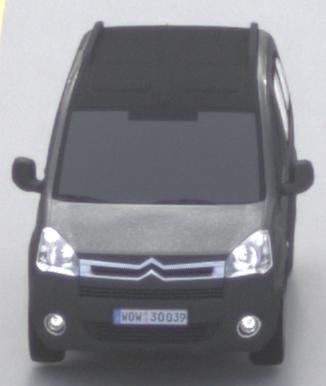
Make: Citroen
Model: Berlingo Kombi VTi 120
Detailed model: Berlingo (II) Kombi
Model produced from: 2009/12
Model produced until: 2012/03
Doors: 5
Color: gray
Road condition: dry road
Daytime: morning or afternoon
Contrast: low contrast